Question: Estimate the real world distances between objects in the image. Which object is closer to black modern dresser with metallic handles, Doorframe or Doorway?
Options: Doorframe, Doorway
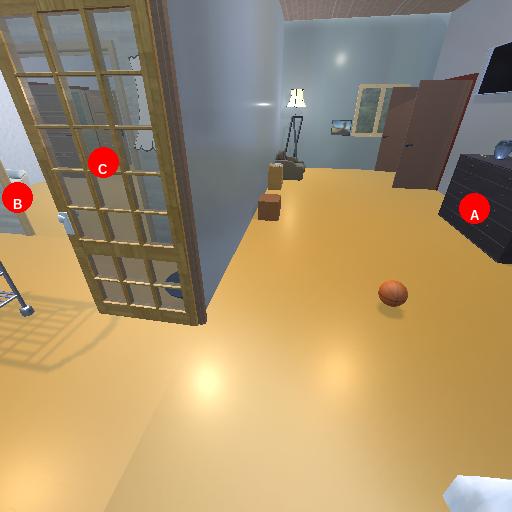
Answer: Doorframe